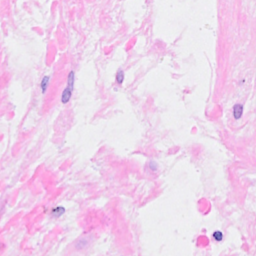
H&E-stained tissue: Breast